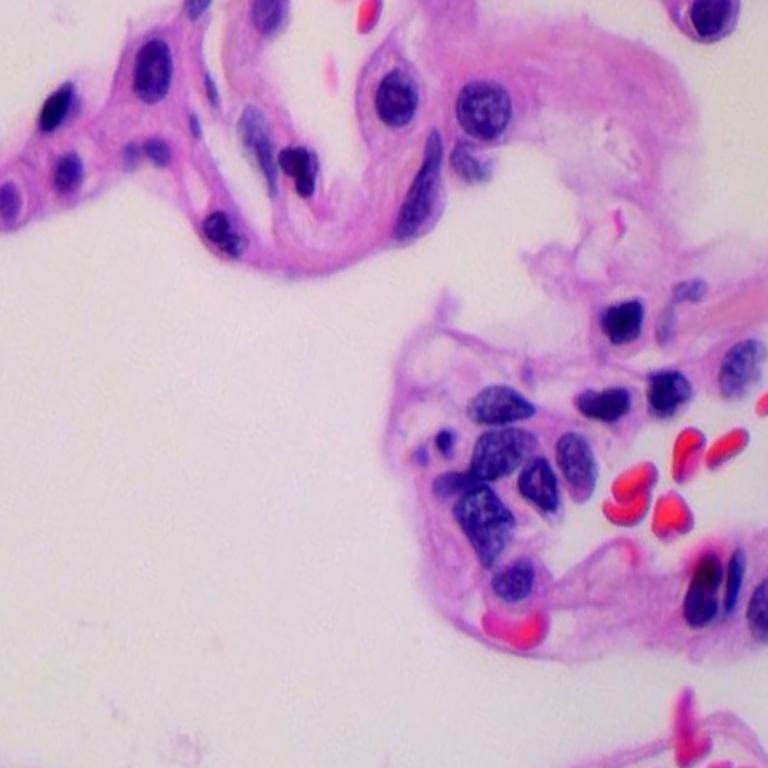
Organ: lung
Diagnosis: benign